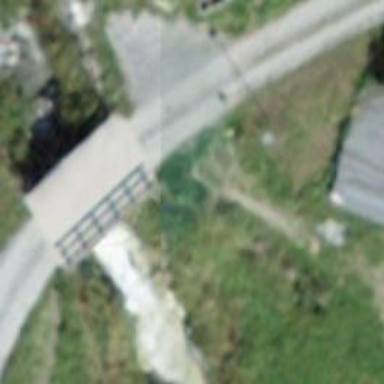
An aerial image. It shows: Track road on bridge with grade 1 tracktype.